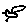
Label: bird